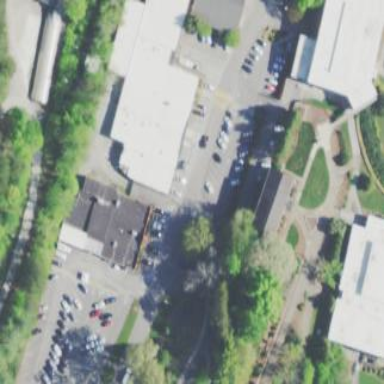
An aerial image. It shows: Parking area.